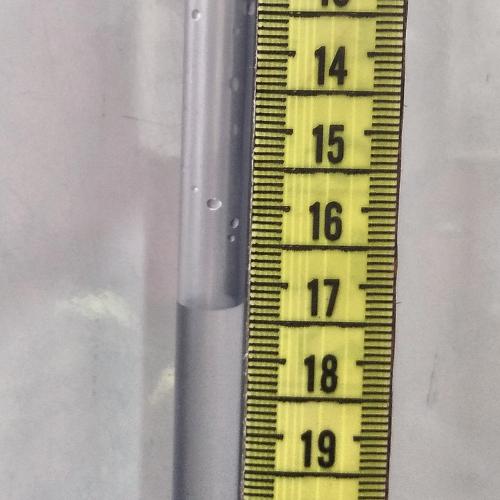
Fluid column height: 17.3 cm